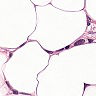
Metastatic tissue present: yes